Aerial crown-view tile of a tropical tree (Barro Colorado Island, Panama), acquired 20250414:
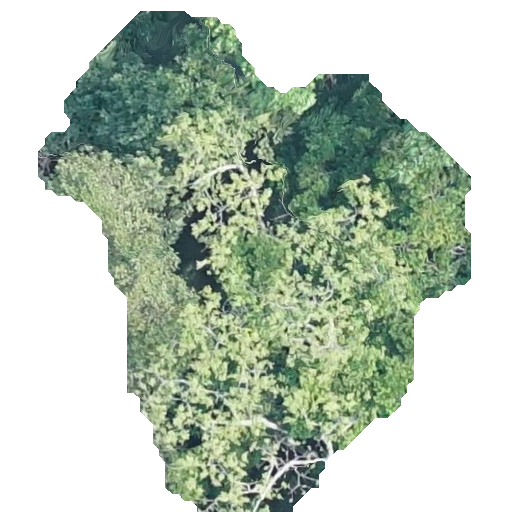
Species: Spondias mombin
GBIF accepted scientific name: Spondias mombin
Crown area: 204.844 m²